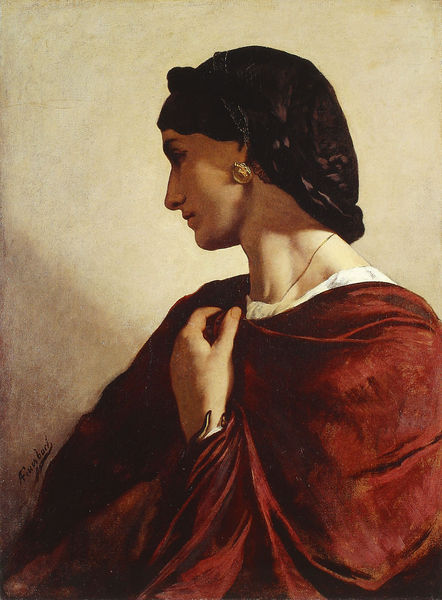
Titel: Nanna, Profil nach links, mit der Linken den Umhang vor dem Halsansatz raffend
Künstler: Anselm Feuerbach
Institution: Köln, Wallraf-Richartz-Museum
Schlagwörter: gemälde, hand, umhang, braun, frau, mund, nase, ohrring, profil, schmuck, rot, gesicht, porträt, gold, haare, hübsch, schön, kette, haarband, faltenwurf, armband, armreif, cape, rotes kleid, annabard